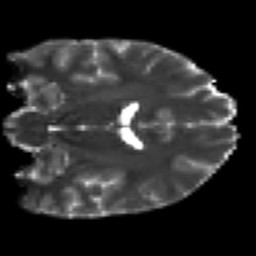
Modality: T2w
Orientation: coronal
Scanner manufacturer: siemens
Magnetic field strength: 3 T
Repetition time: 7.8 s
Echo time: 0.09 s